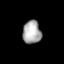
Tissue: skin
Cell type: Epithelial cells
Senescence score: 0.1117
Nuclear area (px): 415
Mean DAPI intensity: 170.412